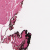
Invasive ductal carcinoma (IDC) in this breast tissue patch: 0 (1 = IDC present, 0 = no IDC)